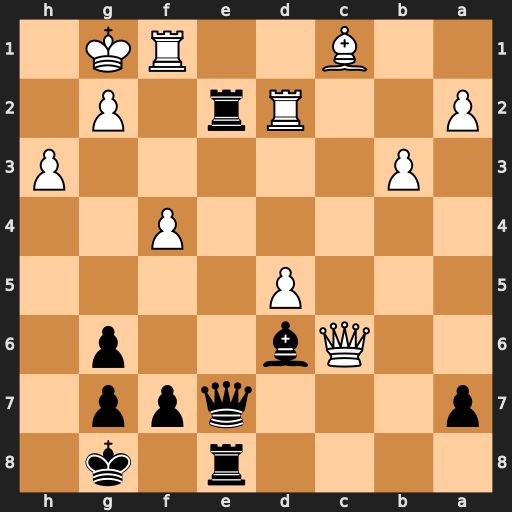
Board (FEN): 4r1k1/p3qpp1/2Qb2p1/3P4/5P2/1P5P/P2Rr1P1/2B2RK1
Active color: b
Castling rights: -
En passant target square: -
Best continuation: Qe3+ Kh1 Qxf4 Qxe8+ Rxe8 Rxf4 Re1+